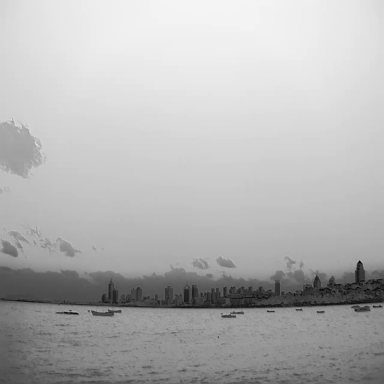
There are eight bulk_carriers in the infrared image.